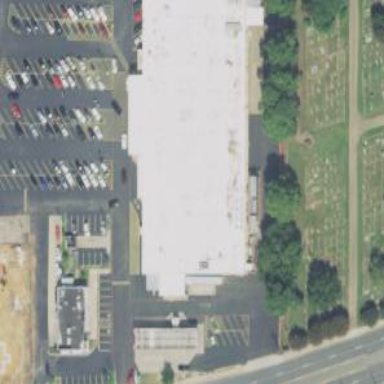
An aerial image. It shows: Supermarket located in building.